Interaction volume radius: 5 \u00c5
Interaction volume height: 10 \u00c5
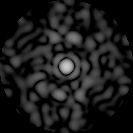
Disorder parameter: 0.8364